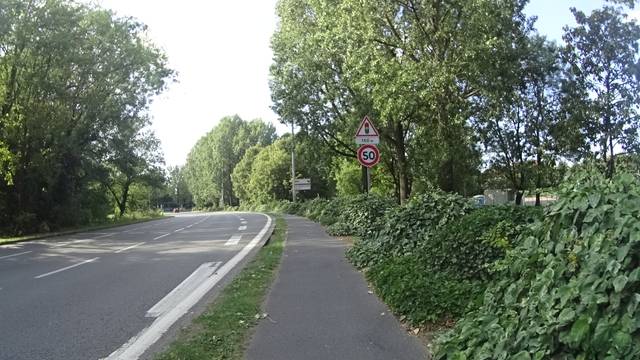
Region: France
Coordinates: 50.647, 3.071